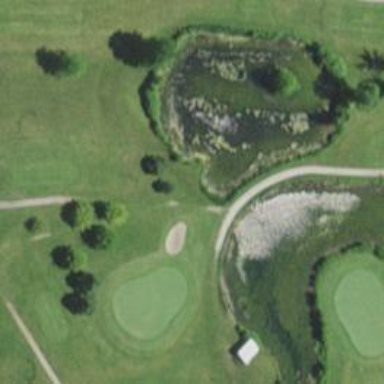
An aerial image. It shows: Path used for both walking and golf.